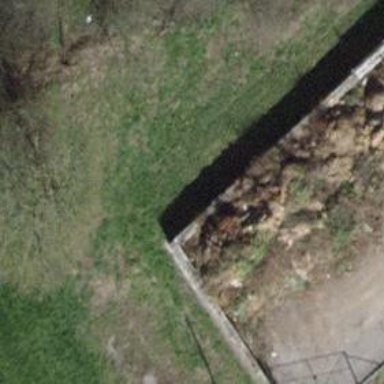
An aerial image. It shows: Wall is shown in the image.